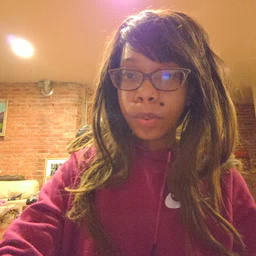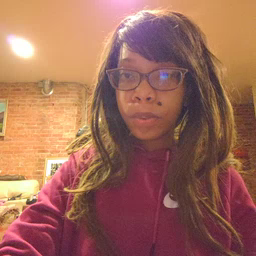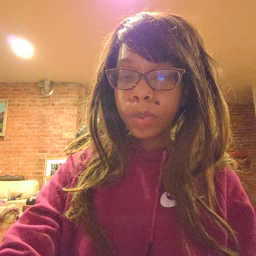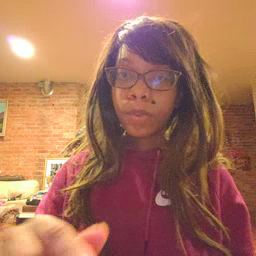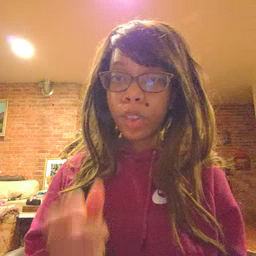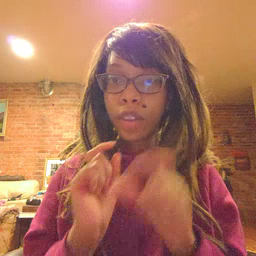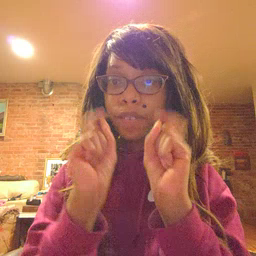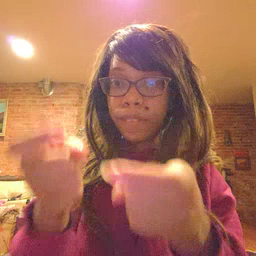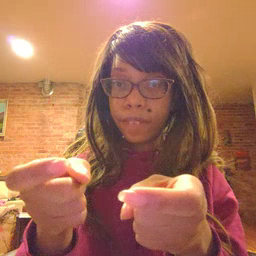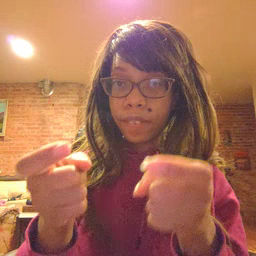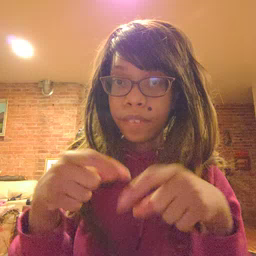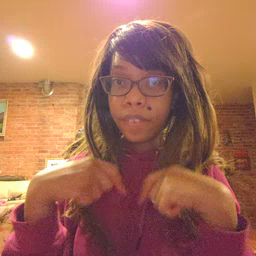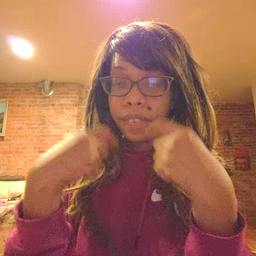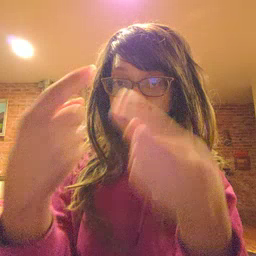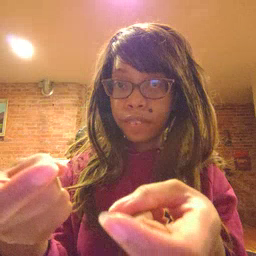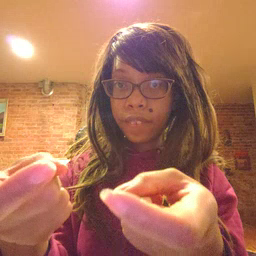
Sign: smile